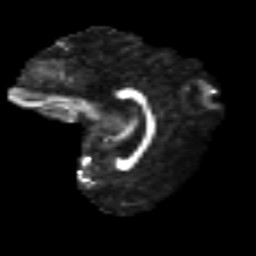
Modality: FA
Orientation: sagittal
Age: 29
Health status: ill
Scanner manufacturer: philips
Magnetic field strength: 3 T
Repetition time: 9 s
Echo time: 0.127 s